Question: I've added 'RatingBar' to each item of my 'ListView'. It works well but it doesn't show . For example if the rating is 4.3 it has to show part of the 5th star, but it .
:
- -

Do you have any idea, where the problem could be?
I'd be glad for any help or suggestion.
'''
<?xml version="1.0" encoding="utf-8"?>
<layer-list xmlns:android="http://schemas.android.com/apk/res/android">
<item android:id="@+android:id/background"
android:drawable="@drawable/ic_action_star_rate1" />
<item android:id="@+android:id/secondaryProgress"
android:drawable="@drawable/ic_action_star_rate1" />
<item android:id="@+android:id/progress"
android:drawable="@drawable/ic_action_star_rate" />
</layer-list>
'''
'''
if(clubs.getInt("clubRating")!= 0){
holder.rating.setRating((float) (clubs.getInt("clubRating")));
}else{
holder.rating.setRating(0);
}
'''
'''
<RelativeLayout xmlns:android="http://schemas.android.com/apk/res/android"
xmlns:app="http://schemas.android.com/apk/res-auto"
android:layout_width="match_parent"
android:layout_height="220dp"
android:minHeight="220dp"
android:background="@drawable/club_item"
android:id="@+id/clubAll" >
<ImageView
android:id="@+id/club_poster"
android:layout_width="match_parent"
android:layout_height="220dp"
android:src="@drawable/placeholder"
android:scaleType="centerCrop" />
<ImageView
android:id="@+id/club_vip_small"
android:layout_width="48dp"
android:layout_height="48dp"
android:scaleType="fitXY"
android:layout_alignParentRight="true"
android:layout_alignParentTop="true"
/>
<TextView
android:id="@+id/club_events_true"
android:layout_width="wrap_content"
android:layout_height="35dp"
android:padding="2dp"
android:textSize="13sp"
android:textColor="#FFFFFF"
android:gravity="center_vertical"
android:paddingRight="7dp"
android:text="@string/events_true"
android:layout_alignParentTop="true"
android:layout_alignParentLeft="true"
android:background="#00C659"
android:drawableLeft="@drawable/eventsup" />
<TextView
android:id="@+id/club_discounts_true"
android:layout_width="wrap_content"
android:layout_height="35dp"
android:padding="2dp"
android:paddingRight="7dp"
android:textSize="13sp"
android:gravity="center_vertical"
android:textColor="#FFFFFF"
android:text="@string/discounts_true"
android:layout_alignParentLeft="true"
android:layout_below="@id/club_events_true"
android:background="#F6D100"
android:drawableLeft="@drawable/golden_discount" />
<RelativeLayout
android:layout_width="match_parent"
android:layout_height="90dp"
android:minHeight="75dp"
android:layout_alignParentBottom="true"
android:background="#FFFFFF"
android:id="@+id/club_head_info" >
<com.example.android.ImageViewRounded
android:id="@+id/club_club_logo"
android:layout_width="60dp"
android:layout_height="60dp"
android:src="@drawable/placeholder_club"
android:scaleType="fitXY"
android:layout_marginLeft="5dp"
android:layout_alignParentLeft="true"
android:layout_centerVertical="true" />
<com.example.android.AutofitTextView
android:id="@+id/club_distance_small"
android:layout_width="57dp"
android:layout_height="57dp"
android:background="@drawable/meters_back"
android:layout_marginLeft="5dp"
android:gravity="center"
android:singleLine="true"
android:padding="3dp"
android:textSize="16sp"
android:layout_alignParentLeft="true"
android:layout_centerVertical="true" />
<RelativeLayout
android:layout_width="match_parent"
android:layout_height="70dp"
android:layout_marginLeft="10dp"
android:layout_centerVertical="true"
android:layout_toRightOf="@id/club_club_logo"
android:id="@+id/club_foot_info" >
<TextView
android:id="@+id/club_type_fake"
android:layout_width="wrap_content"
android:layout_height="wrap_content"
android:text="Bar"
android:paddingRight="4dp"
android:visibility="invisible"
android:textStyle="bold"
android:paddingLeft="4dp"
android:paddingTop="2dp"
android:layout_alignParentTop="true"
android:layout_alignParentLeft="true"
android:paddingBottom="2dp"
android:textAllCaps="true"
android:textSize="11sp"
android:textColor="#FFFFFF"
android:layout_marginRight="4dp"
android:background="@drawable/type_btn_bar" />
<RelativeLayout
android:layout_width="wrap_content"
android:layout_height="wrap_content"
android:layout_marginTop="5dp"
android:id="@+id/club_typerate"
android:layout_alignParentLeft="true"
android:layout_alignParentTop="true" >
<TextView
android:id="@+id/club_type_small"
android:layout_width="wrap_content"
android:layout_height="wrap_content"
android:text="Bar"
android:paddingRight="4dp"
android:textStyle="bold"
android:paddingTop="2dp"
android:paddingBottom="2dp"
android:paddingLeft="4dp"
android:textAllCaps="true"
android:textSize="11sp"
android:textColor="#FFFFFF"
android:background="@drawable/type_btn_bar" />
<RatingBar
android:id="@+id/club_rating_small"
android:padding="1dp"
android:layout_height="wrap_content"
android:layout_width="wrap_content"
android:layout_toRightOf="@id/club_type_small"
android:layout_centerVertical="true"
android:isIndicator="true"
android:stepSize="0.01"
android:numStars="5"
style="@style/foodRatingBar"
/>
</RelativeLayout>
<TextView
android:id="@+id/club_title_small"
android:layout_width="wrap_content"
android:layout_height="wrap_content"
android:layout_alignParentLeft="true"
android:textSize="16sp"
android:singleLine="true"
android:text="ROXY Prague"
android:ellipsize="end"
android:padding="1dp"
android:layout_below="@id/club_type_fake"
android:layout_marginTop="3dp"
android:textColor="#000"
android:textStyle="bold"
/>
<TextView
android:id="@+id/club_openclose_small"
android:layout_width="wrap_content"
android:layout_height="wrap_content"
android:layout_alignParentLeft="true"
android:textSize="14sp"
android:gravity="fill"
android:text="@string/open"
android:textColor="#00AC00"
android:layout_below="@id/club_title_small"
/>
</RelativeLayout>
</RelativeLayout>
</RelativeLayout>
'''
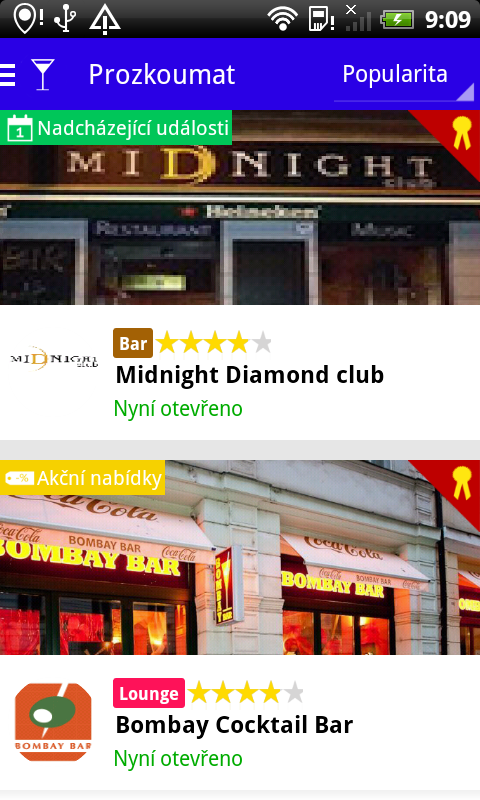
Answer: In 'getView()', you request the rating as an integer and then cast it to a float. Therefore the decimal values are lost. Store a float value instead and then use 'getFloat':
'''
holder.rating.setRating(clubs.getFloat("clubRating"));
'''